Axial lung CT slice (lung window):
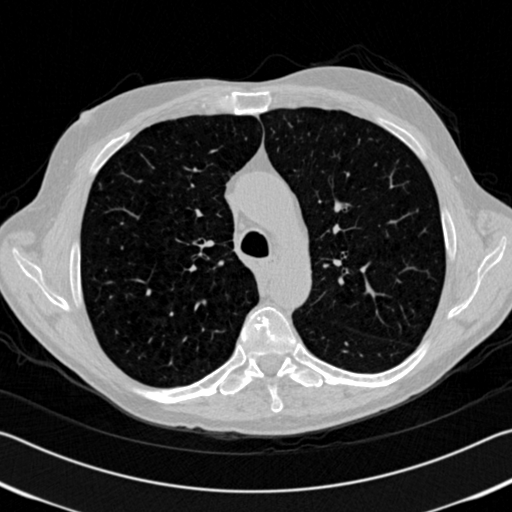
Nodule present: no